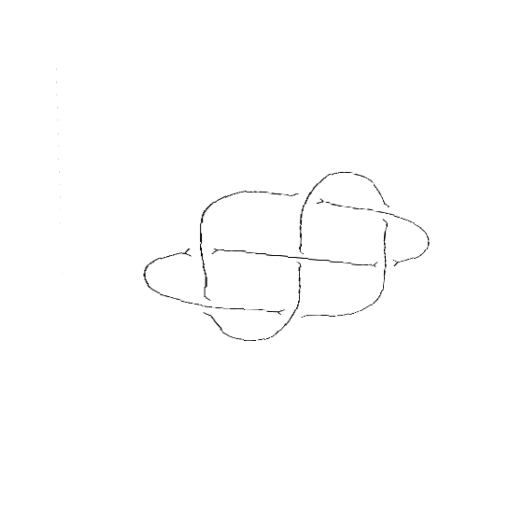
Crossing number: 7